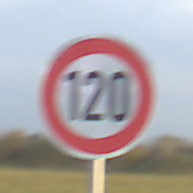
Verkehrszeichen: Geschwindigkeit120
Umgebung: Outdoor, Nature
Tageszeit: SunriseSunset
Wetter: PartlyCloudy
Licht: Natural
Jahreszeit: NotSpecified
Kontrast: MediumContrast